Question: I'm trying somehow to replace clickDate english Jan, Dec and etc. to other language, but I can't find how, because I only got these scripts bellow. idate is in this format - 20150730 and fdate - 2015/Jul/30. When click that day as you can see in picture, it output 2015/Jul/30. I want to change locale date that it won't be not Jul, But in lt_LT it would be 2015/Bir/30. Im not very good at javascripts so im asking help for you guys.
'''
<a href="javascript: void(0);" onClick="clickDay('', '');">
<script language="javascript">
/**
* @param string Input date in the format YYYYMMDD
* @param string Formatted date
*/
function clickDay(idate, fdate) {
window.opener.<?php echo $callback;?>(idate,fdate);
window.close();
}
</script>
'''

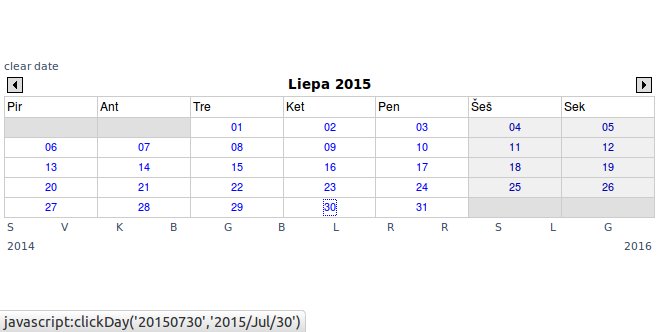
Answer: I see three different options here.
Under <URL> you can change locale. I am guessing that should change the language of the dates, but I am not sure.
Modify the Javascript so that a 'fdate' in your language is constructed from the 'idate':
'''
var month_names = ["aaa", "bbb", "ccc", ...];
function clickDay(idate, fdate) {
var year = idate.substring(0,4);
var month = month_names[Number(idate.substring(4,6))-1];
var day = idate.substring(6,8);
var fdate = year + "/" + month + "/" + day;
window.opener.<?php echo $callback;?>(idate,fdate);
window.close();
}
'''
Of course you will need to enter the actual short names for the months in your language.
Add this somewhere early in the PHP of Dotproject (or modify it if there already is a 'setlocale' call):
'''
setlocale (LC_TIME, 'lt_LT');
'''
<URL> is the relevant documentation. Since this requires you to mess around with the source code of Dotproject it might not be the best idea. It could mess other stuff up - consider yourself warned.